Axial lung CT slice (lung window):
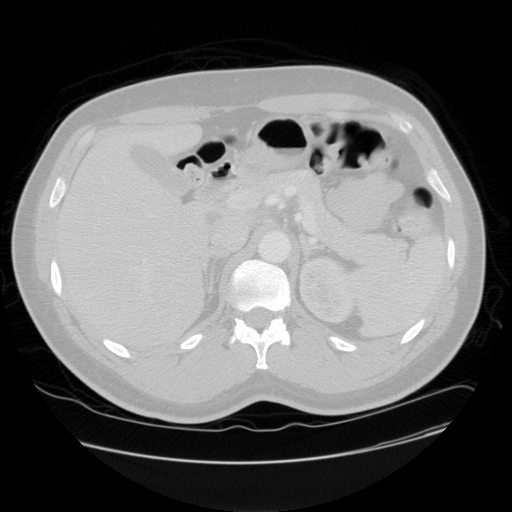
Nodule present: no